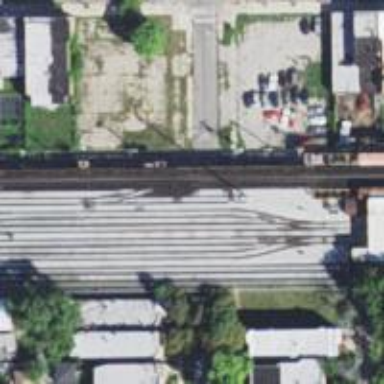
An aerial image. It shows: Bridge over electrified rail yard.